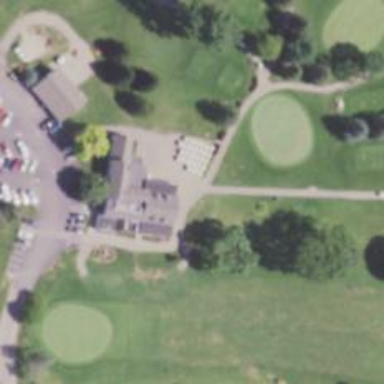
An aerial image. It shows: Path for both road and golf.